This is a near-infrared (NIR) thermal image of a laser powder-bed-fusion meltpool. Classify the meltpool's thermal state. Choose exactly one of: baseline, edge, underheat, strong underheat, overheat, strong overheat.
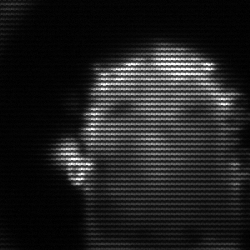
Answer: baseline